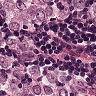
Metastatic tissue present: yes